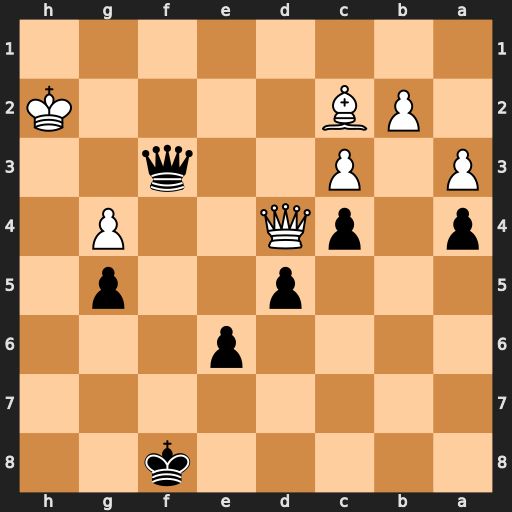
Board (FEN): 5k2/8/4p3/3p2p1/p1pQ2P1/P1P2q2/1PB4K/8
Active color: b
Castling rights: -
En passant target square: -
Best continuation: Qe2+ Kg3 Qxc2